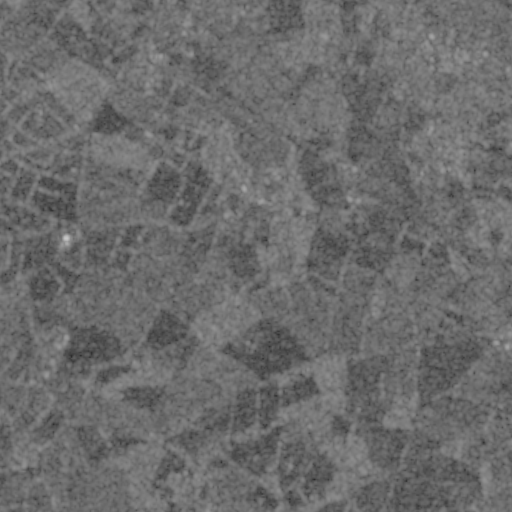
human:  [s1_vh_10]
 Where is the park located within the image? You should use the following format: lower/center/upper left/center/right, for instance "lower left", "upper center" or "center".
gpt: The park is located in the center of the image.
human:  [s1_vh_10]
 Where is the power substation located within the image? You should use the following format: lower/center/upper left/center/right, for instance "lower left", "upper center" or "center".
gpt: The power substation is located in the lower center of the image.
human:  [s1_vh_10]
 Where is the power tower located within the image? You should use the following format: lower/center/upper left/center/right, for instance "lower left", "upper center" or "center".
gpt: The power tower is located in the lower right of the image.
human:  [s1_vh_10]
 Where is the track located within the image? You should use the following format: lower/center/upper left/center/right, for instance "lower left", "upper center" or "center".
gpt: The track is located in the upper left of the image.
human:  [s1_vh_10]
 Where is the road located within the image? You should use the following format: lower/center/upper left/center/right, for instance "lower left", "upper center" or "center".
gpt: There is no road in the image.

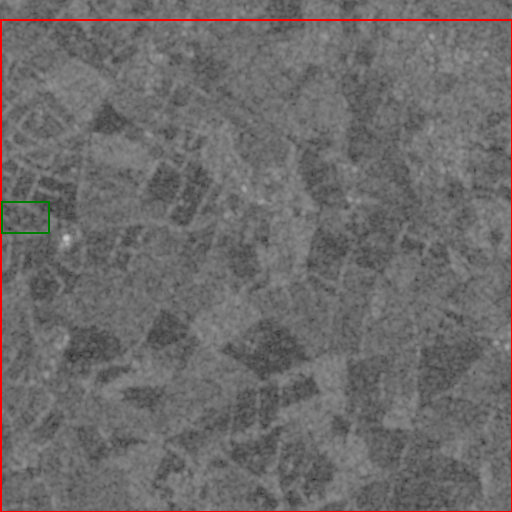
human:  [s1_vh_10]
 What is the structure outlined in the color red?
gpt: The structure outlined in red is a crop field.
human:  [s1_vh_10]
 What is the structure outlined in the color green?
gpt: The structure outlined in green is a track.
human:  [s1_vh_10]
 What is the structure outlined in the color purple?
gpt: There is no purple outline.